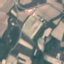
Label: PermanentCrop